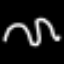
Label: squiggle